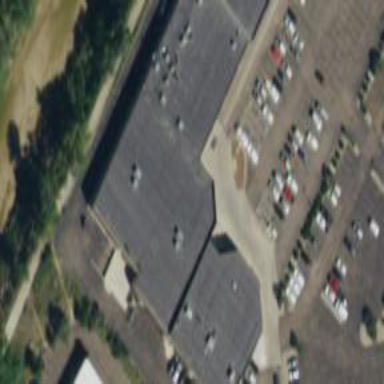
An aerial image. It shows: Retail building.